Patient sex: M
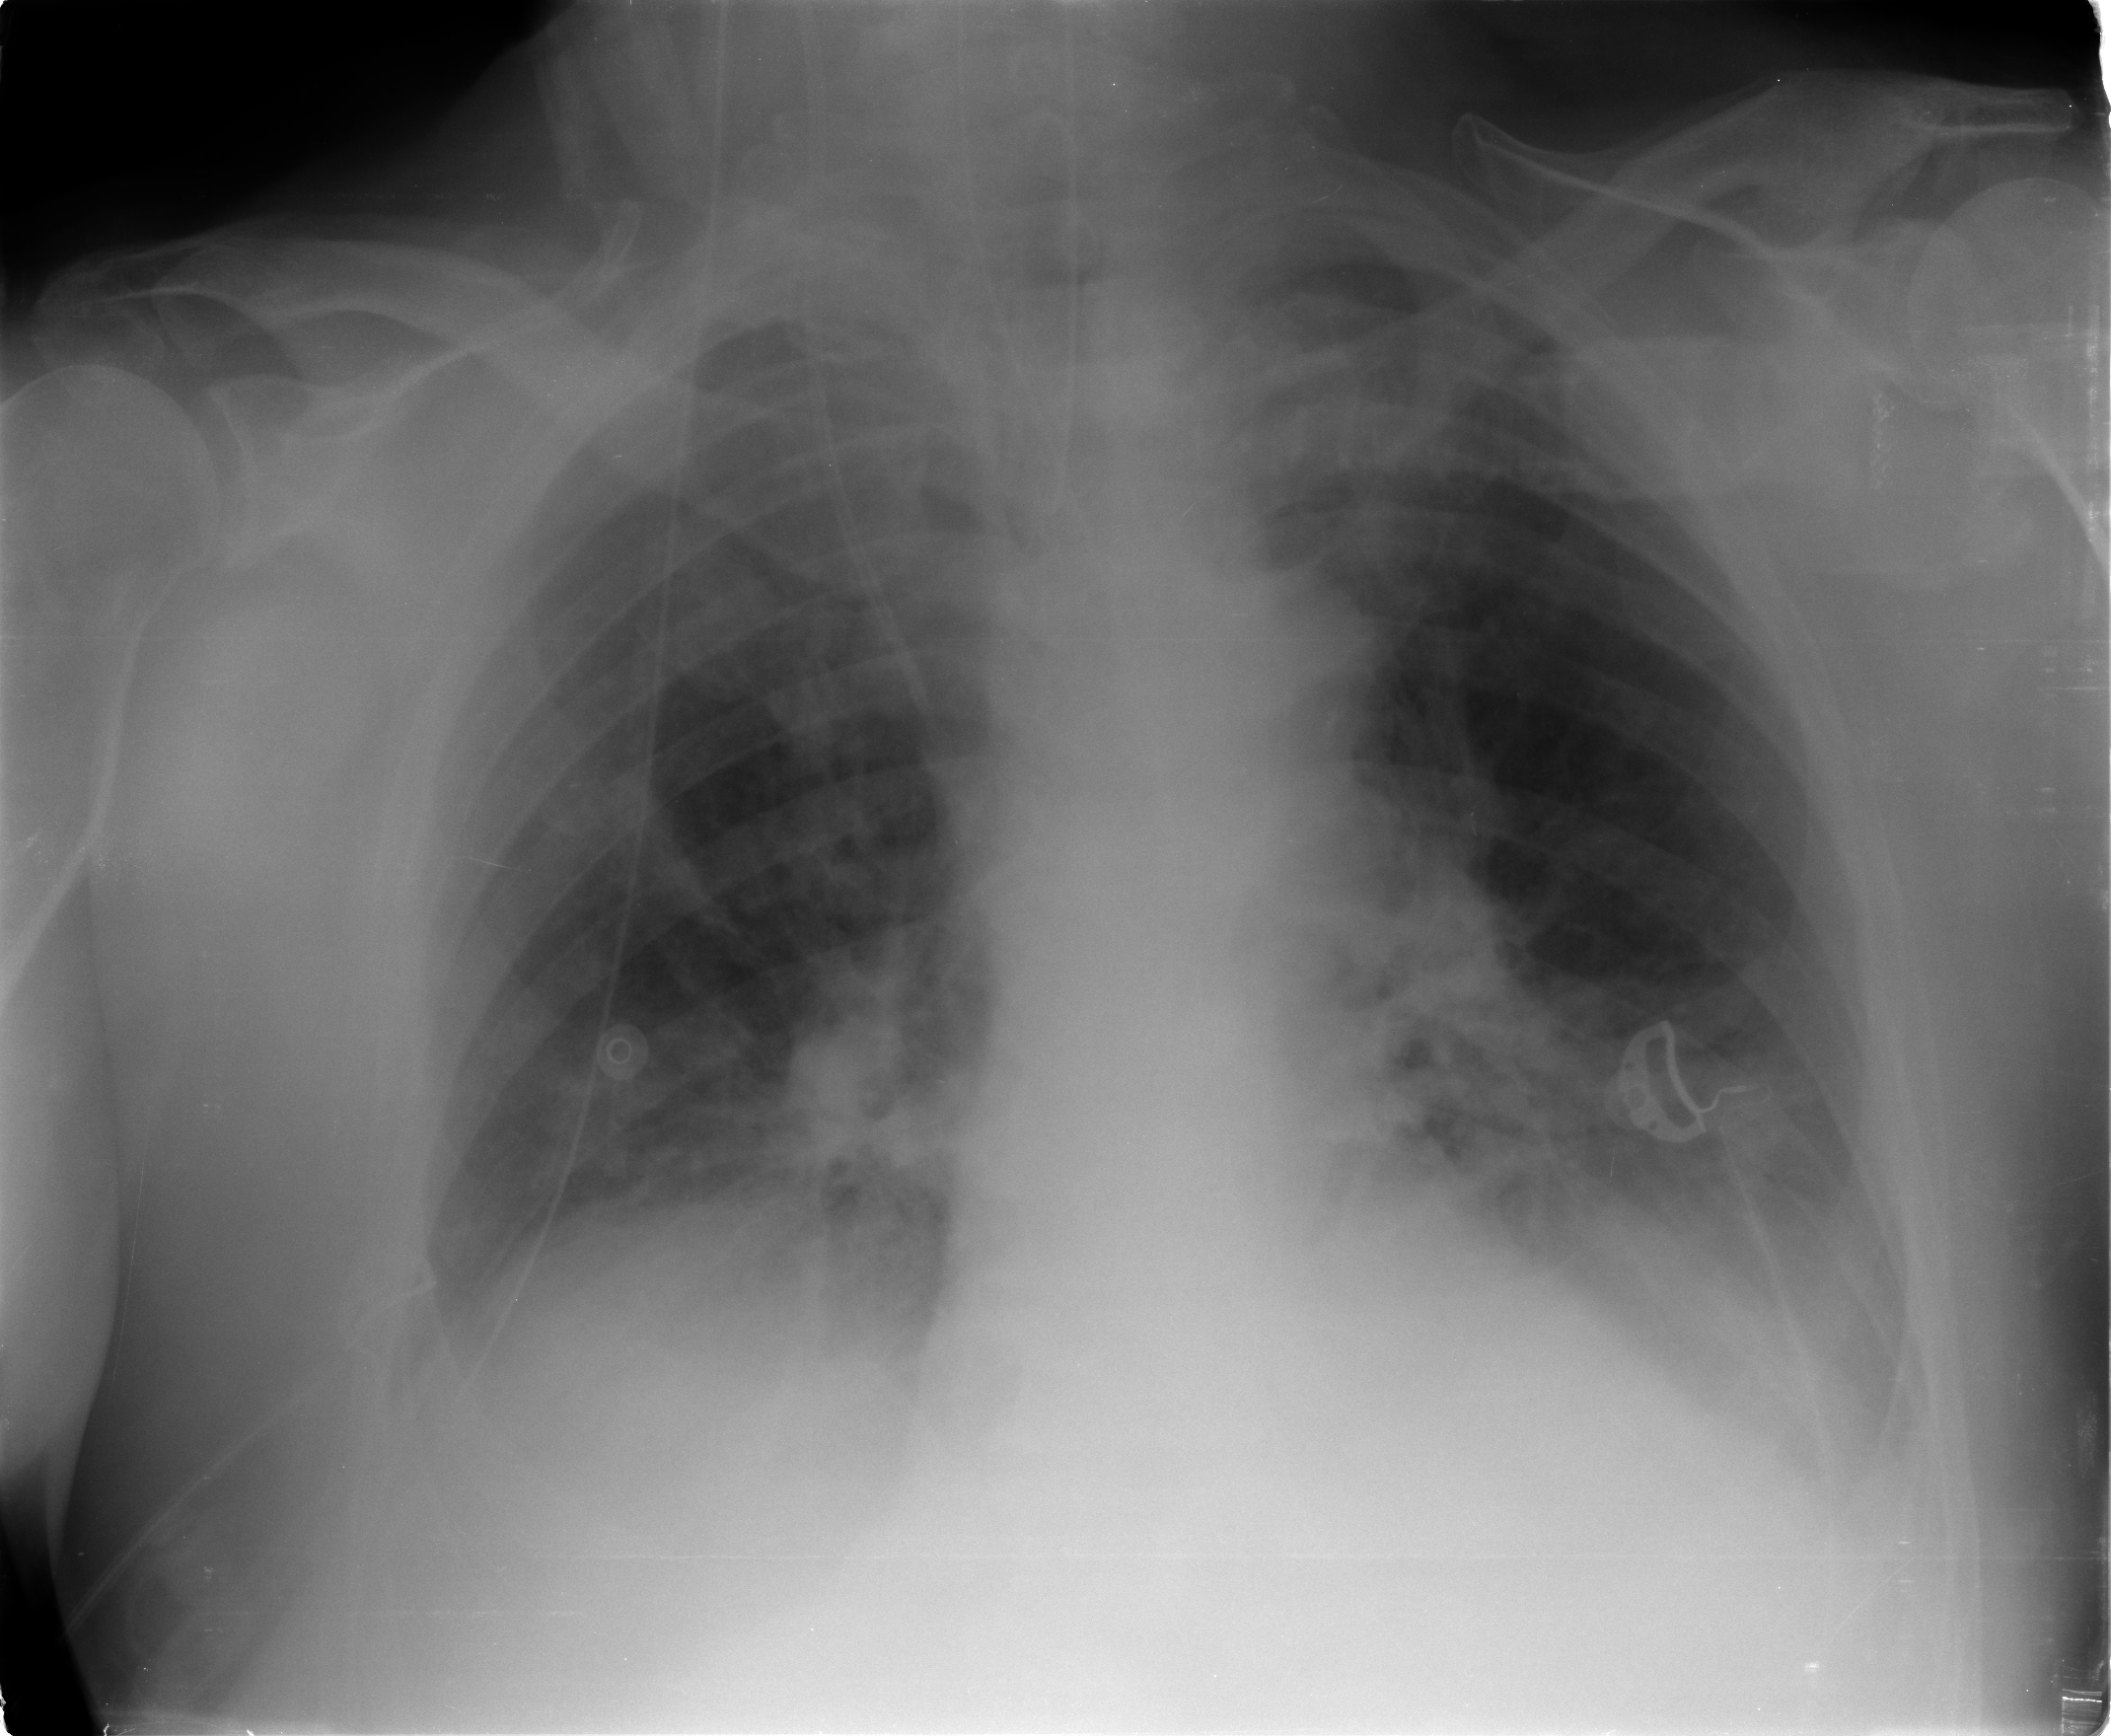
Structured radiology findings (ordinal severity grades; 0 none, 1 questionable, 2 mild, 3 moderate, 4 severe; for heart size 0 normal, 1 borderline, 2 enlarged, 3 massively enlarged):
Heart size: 2
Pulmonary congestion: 2
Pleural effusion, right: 2
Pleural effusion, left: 2
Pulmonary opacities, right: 2
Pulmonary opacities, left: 2
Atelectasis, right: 2
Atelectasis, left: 2